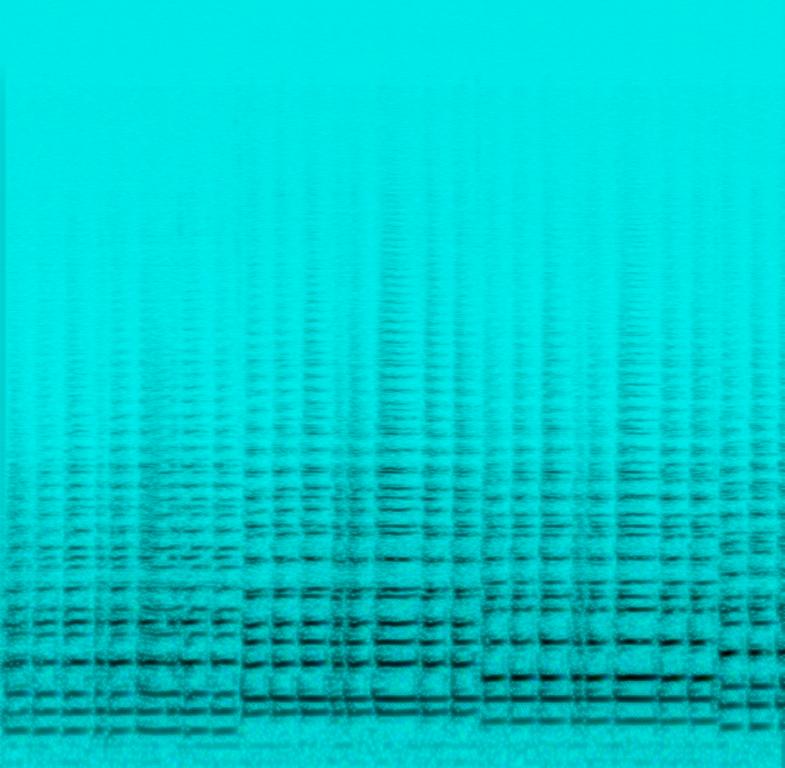
The low quality recording features a harmonizing french horn melody. It sounds passionate and easygoing, while the recording is noisy and in mono.